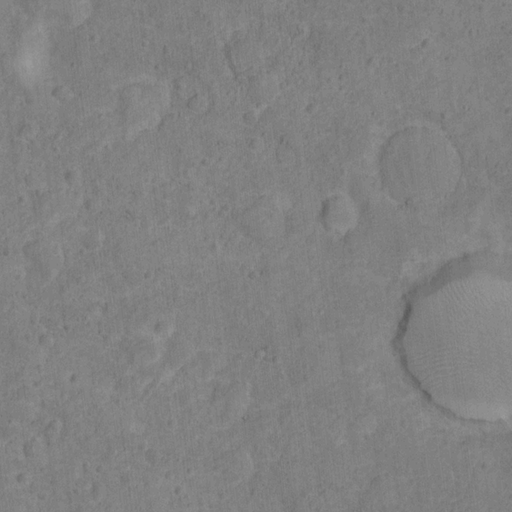
Classes present: Background